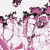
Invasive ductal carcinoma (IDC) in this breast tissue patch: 0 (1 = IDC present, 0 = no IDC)